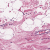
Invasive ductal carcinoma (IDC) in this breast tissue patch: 0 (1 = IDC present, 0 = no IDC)